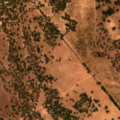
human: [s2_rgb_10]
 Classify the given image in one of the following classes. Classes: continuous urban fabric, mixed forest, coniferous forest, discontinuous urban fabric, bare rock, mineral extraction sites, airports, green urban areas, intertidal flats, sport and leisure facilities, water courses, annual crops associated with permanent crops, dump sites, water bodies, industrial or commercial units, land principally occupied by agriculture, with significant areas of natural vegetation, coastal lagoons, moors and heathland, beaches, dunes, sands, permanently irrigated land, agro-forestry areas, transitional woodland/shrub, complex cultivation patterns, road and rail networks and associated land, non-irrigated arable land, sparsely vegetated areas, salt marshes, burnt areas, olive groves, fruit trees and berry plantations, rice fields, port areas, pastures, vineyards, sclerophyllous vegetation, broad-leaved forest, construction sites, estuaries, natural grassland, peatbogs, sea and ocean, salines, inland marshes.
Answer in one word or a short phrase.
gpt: non-irrigated arable land, agro-forestry areas, transitional woodland/shrub